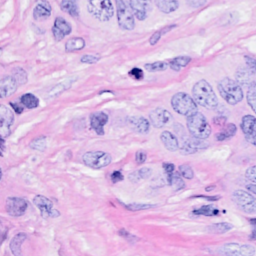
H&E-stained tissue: Breast